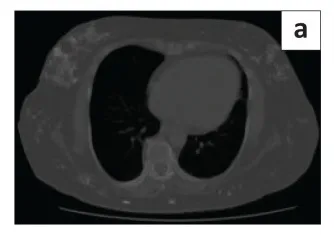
Corresponding axial HRCT on bone window. Demonstrate scattered foci of mass-like calcifications in the breasts, and ,the subcutaneous tissues of the chest wall, and ,axillae.
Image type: radiology (ct)